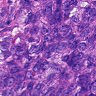
Metastatic tissue present: yes